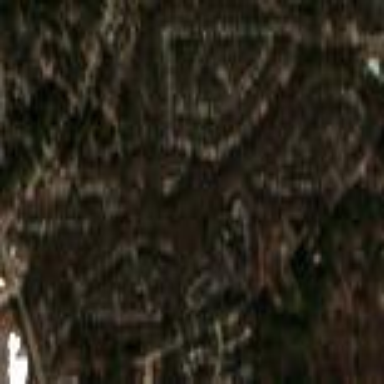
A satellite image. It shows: Residential area within neighborhood.